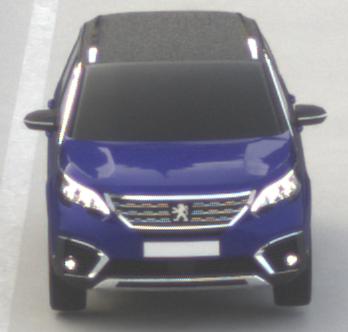
Make: Peugeot
Model: 5008 1.2 PureTech 130 Active
Detailed model: 5008 (II) (03/17 - 09/20)
Model produced from: 2017/03
Model produced until: 2018/07
Doors: 5
Color: blue
Road condition: dry road
Daytime: morning or afternoon
Contrast: low contrast